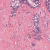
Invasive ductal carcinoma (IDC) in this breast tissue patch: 0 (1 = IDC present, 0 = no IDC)